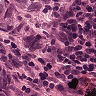
Metastatic tissue present: yes